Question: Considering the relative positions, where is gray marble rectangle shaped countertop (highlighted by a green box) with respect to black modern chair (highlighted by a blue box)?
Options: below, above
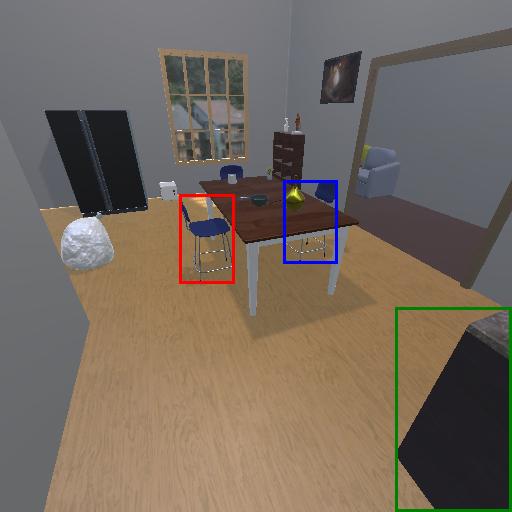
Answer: below